Question: We have a java application that embeds neo4j server. This application loads some data from Oracle db, creates the graph and then users can do domain specific traversals and algorithms on demand.
We recently upgraded from 1.9.3 to 2.0 RC1. We are now using Schema and unique constraints as follows:
'''
Iterator<ConstraintDefinition> constraints = schema.getConstraints(
DynamicLabel.label(label)).iterator();
if (constraints == null || !constraints.hasNext()) {
try {
schema.constraintFor(
DynamicLabel.label(label))
.assertPropertyIsUnique(propertyName).create();
} catch (org.neo4j.graphdb.ConstraintViolationException ex) {
LOG.error("CONSTRAINT ALREADY DEFINED ON: "
+ label);
}
}
'''
The issue is our applications startup time has become 10 times slower. Sampling the cpu times reveal the following:

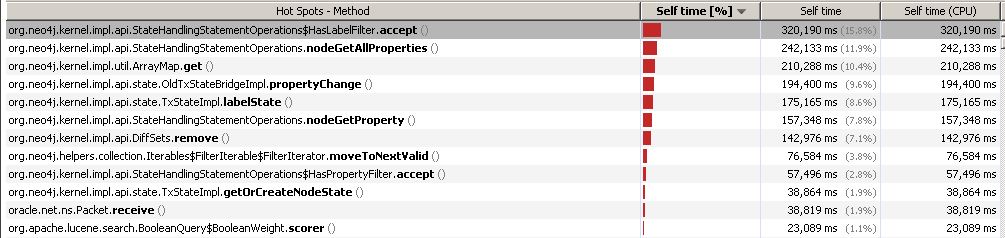
Answer: We instrumented the application and found the root cause of the slowness. Following thread will discuss the specific issue we found in detail:
<URL>